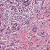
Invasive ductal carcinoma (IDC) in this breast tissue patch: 1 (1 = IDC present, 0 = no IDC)